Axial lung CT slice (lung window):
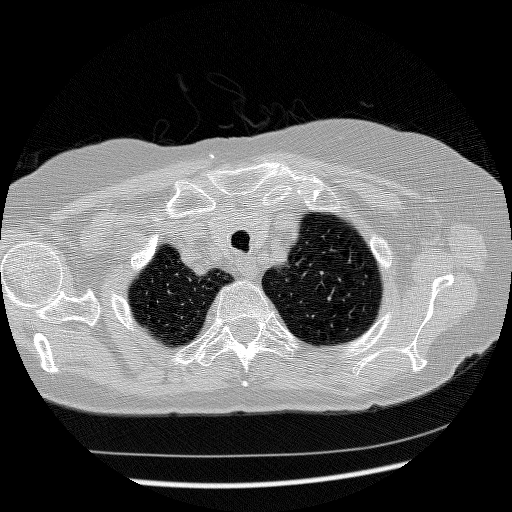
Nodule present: no